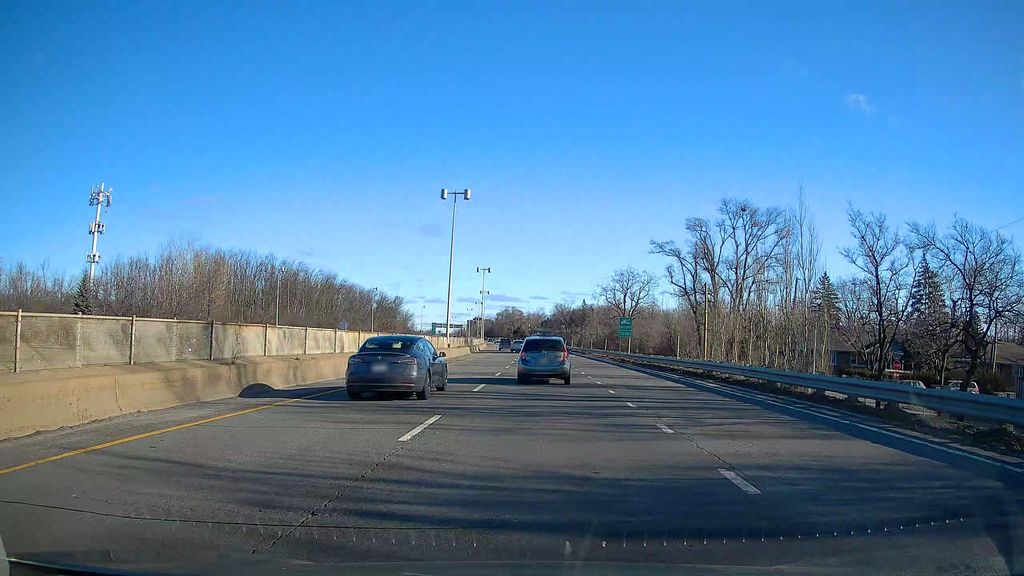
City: montreal